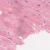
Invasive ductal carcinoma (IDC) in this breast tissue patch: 0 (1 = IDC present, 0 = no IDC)